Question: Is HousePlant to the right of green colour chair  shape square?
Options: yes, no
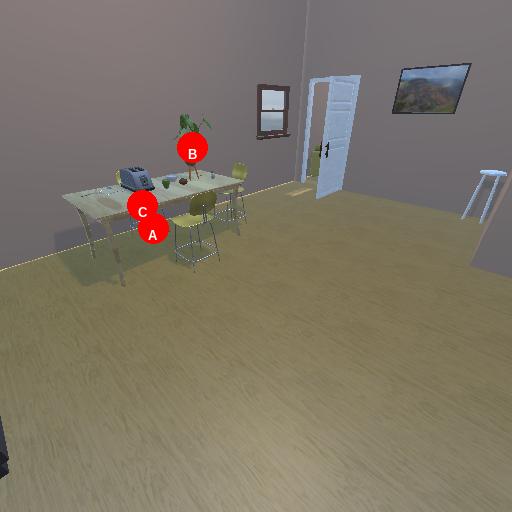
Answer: yes